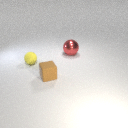
large red metal sphere behind small yellow rubber sphere